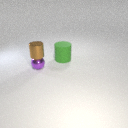
small purple metal sphere to the left of large green rubber cylinder